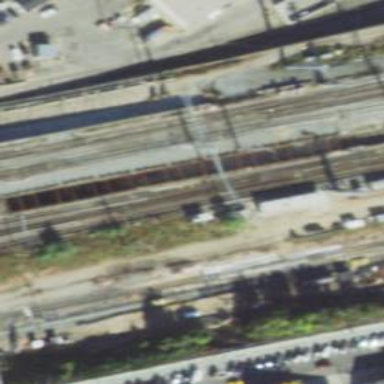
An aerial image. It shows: Railway track with contact lines for electrification.